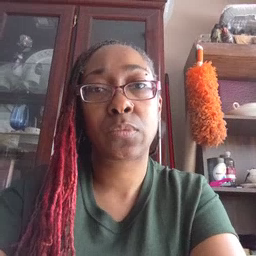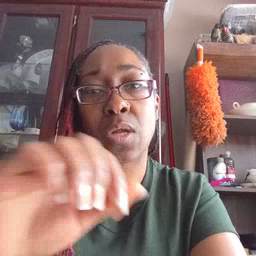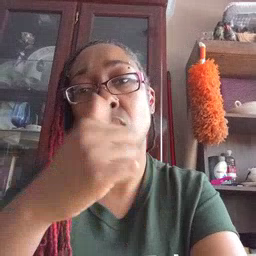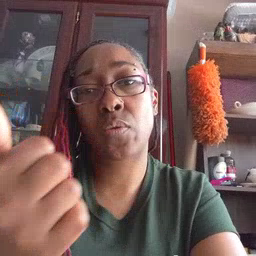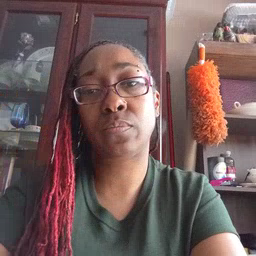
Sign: another